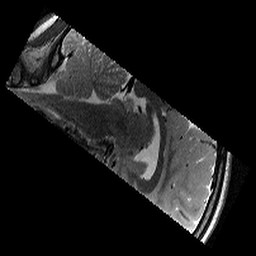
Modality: T2w
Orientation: sagittal
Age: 13
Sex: female
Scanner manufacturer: siemens
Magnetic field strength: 3 T
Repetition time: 9.23 s
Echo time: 0.067 s